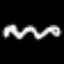
Label: squiggle